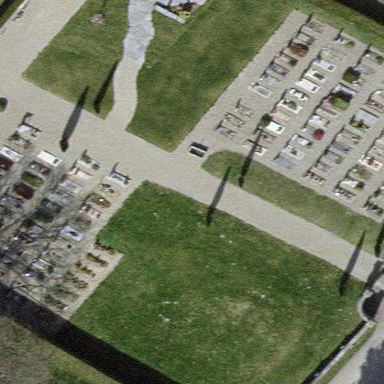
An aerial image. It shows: Cemetery.